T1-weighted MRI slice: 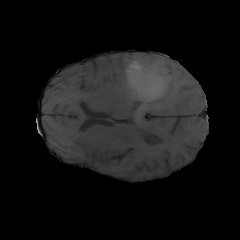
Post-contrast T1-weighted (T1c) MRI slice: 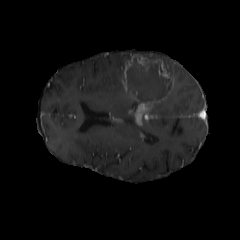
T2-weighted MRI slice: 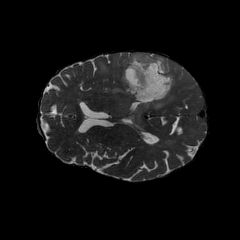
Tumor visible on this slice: yes